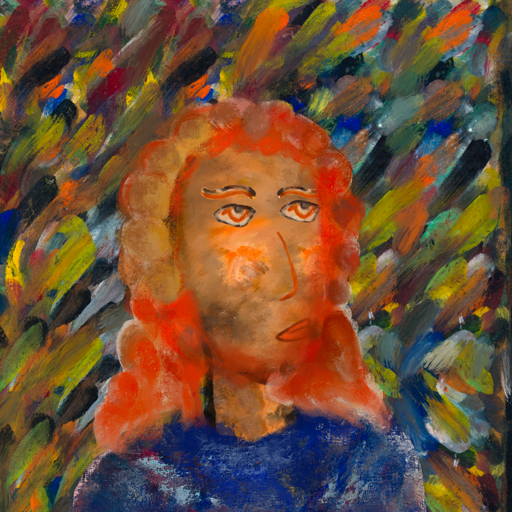
Background: An_Impression, Head And Neck Side: Gypsy_Queen, Face Side: Experience, Bust: Irani, Hair Side: Rupkatha, Head Accessory: Blank, Second Necklace: Blank, Necklace: Blank, Baby: Blank